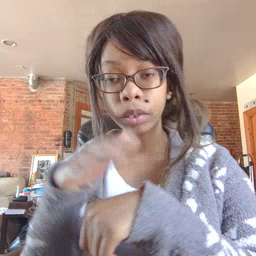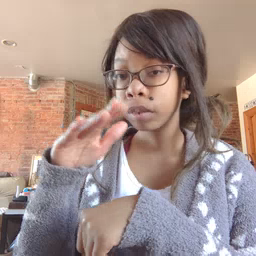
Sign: on